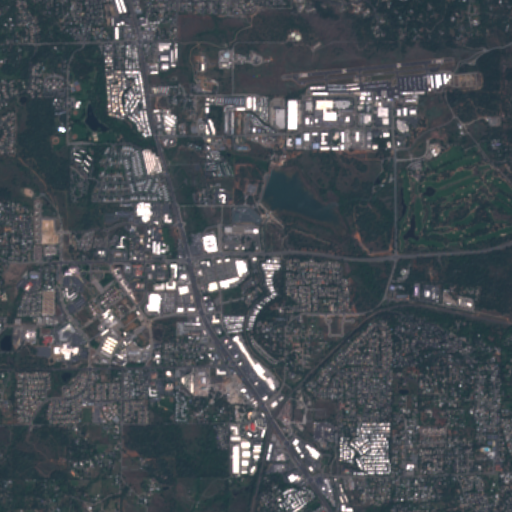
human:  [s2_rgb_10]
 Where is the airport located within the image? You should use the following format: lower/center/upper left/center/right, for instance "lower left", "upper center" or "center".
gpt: The airport is located in the upper right of the image.
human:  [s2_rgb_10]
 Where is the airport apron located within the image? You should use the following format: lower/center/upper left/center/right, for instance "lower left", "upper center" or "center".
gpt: The airport apron is located in the upper right of the image.
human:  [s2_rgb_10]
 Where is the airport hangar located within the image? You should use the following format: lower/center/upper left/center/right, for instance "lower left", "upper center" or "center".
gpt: The airport hangar is located in the upper right of the image.
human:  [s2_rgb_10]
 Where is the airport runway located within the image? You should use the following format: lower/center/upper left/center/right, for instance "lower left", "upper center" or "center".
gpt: The airport runway is located in the upper right of the image.
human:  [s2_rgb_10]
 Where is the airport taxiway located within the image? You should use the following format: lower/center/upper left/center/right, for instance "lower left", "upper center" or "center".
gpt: The airport taxiway is located in the upper right of the image.
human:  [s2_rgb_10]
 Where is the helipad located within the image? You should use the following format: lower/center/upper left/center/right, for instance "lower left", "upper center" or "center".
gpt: The helipad is located in the upper right of the image.
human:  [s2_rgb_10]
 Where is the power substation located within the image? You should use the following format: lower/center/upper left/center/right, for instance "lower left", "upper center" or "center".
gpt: The power substation is located in the center of the image.
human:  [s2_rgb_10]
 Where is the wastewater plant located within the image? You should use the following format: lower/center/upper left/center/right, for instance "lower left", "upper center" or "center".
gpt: The wastewater plant is located in the upper center of the image.
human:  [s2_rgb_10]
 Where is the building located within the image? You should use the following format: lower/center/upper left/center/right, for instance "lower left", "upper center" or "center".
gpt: There is no building in the image.